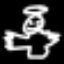
Label: angel